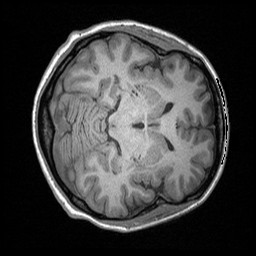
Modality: T1w
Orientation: axial
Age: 29
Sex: female
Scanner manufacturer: siemens
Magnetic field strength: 3 T
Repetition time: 1.64 s
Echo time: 0.00234 s